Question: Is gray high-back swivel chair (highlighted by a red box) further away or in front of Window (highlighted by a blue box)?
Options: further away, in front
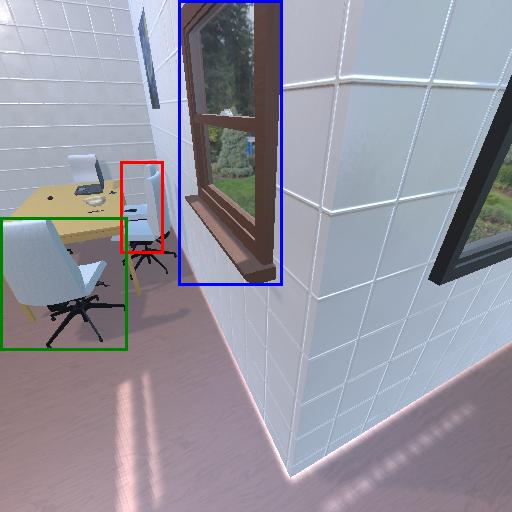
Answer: further away